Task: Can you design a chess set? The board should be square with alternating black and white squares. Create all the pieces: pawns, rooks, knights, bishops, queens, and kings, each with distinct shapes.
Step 1103:
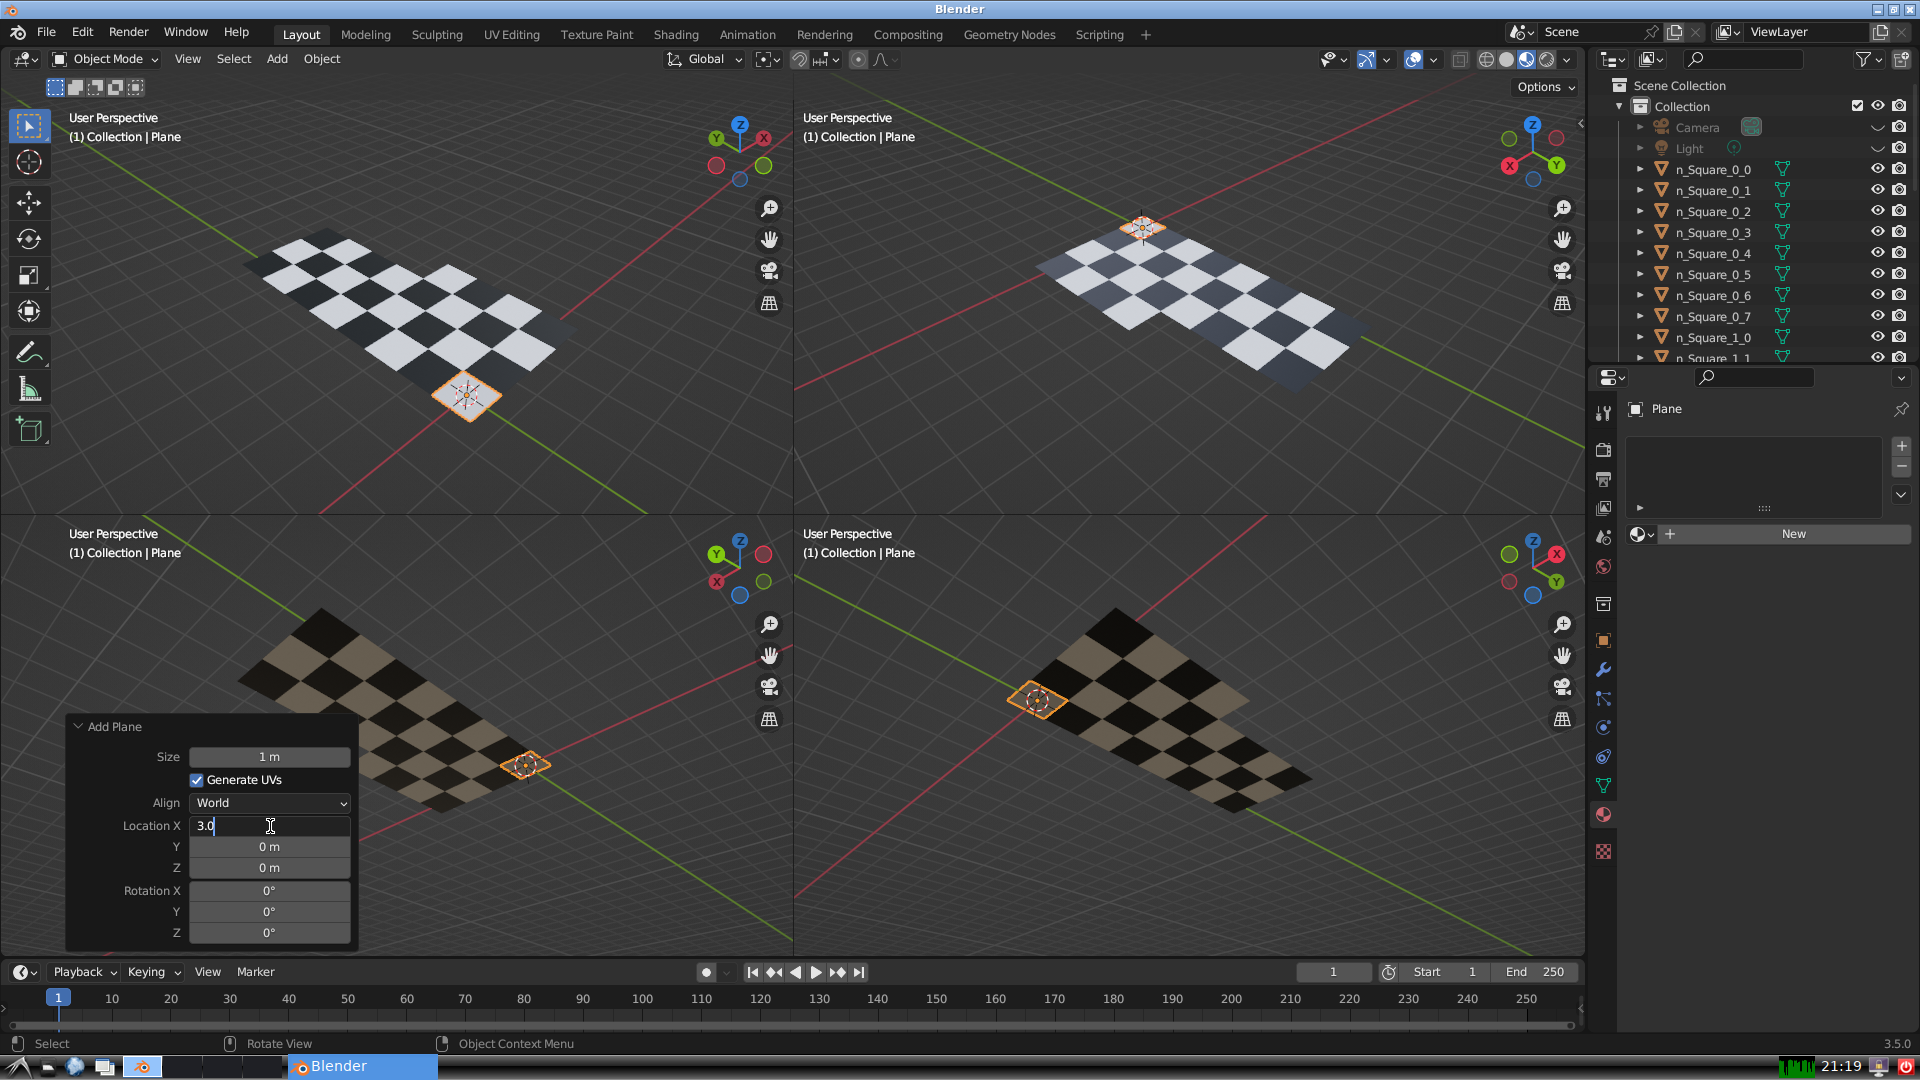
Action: {"key_press": ['Return']}